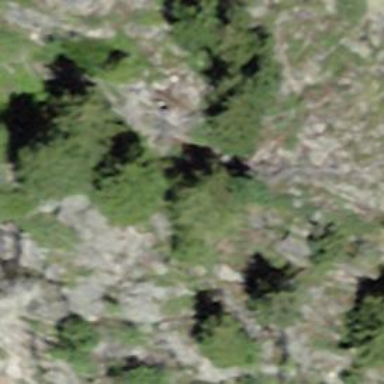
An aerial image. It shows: Forest dominated by needle-leaved trees.